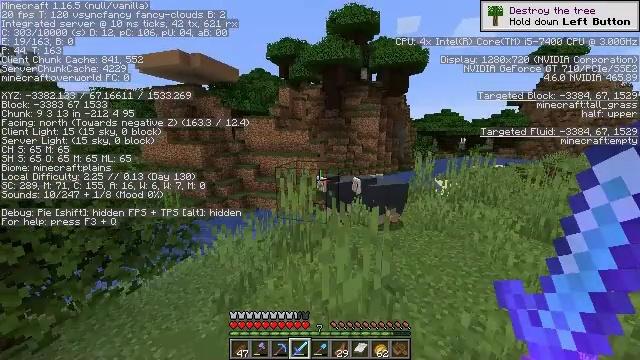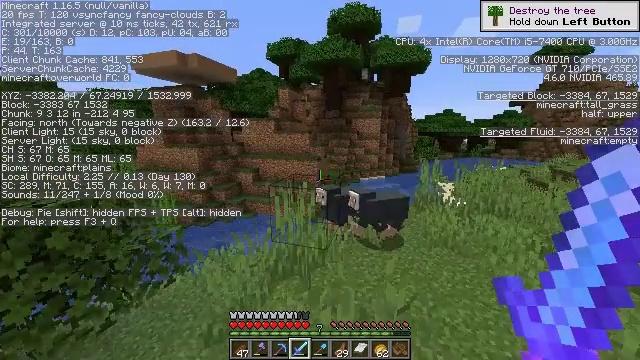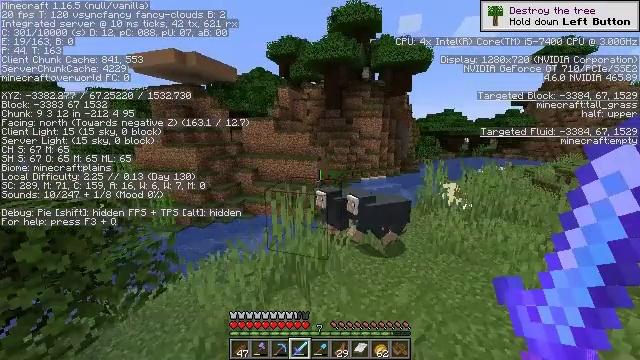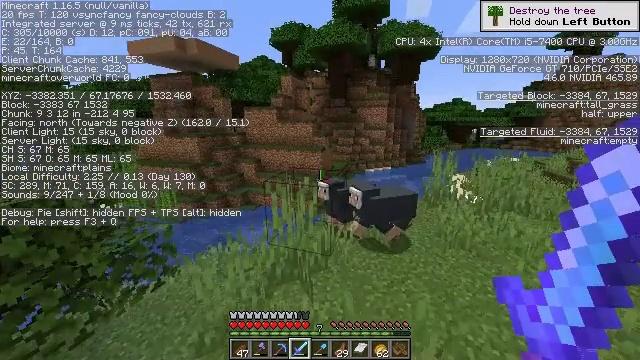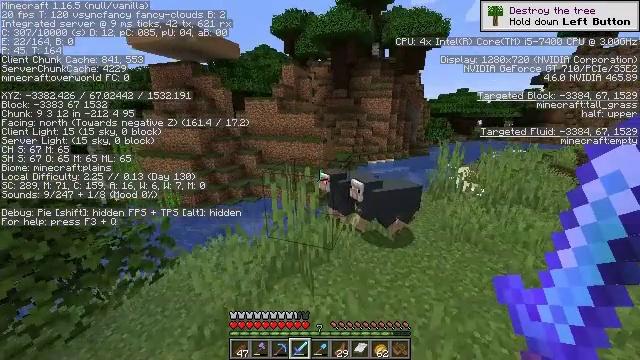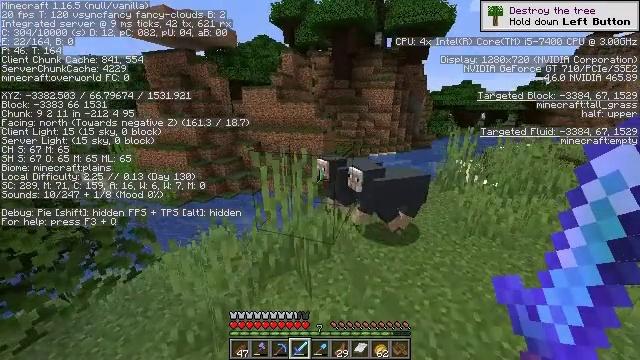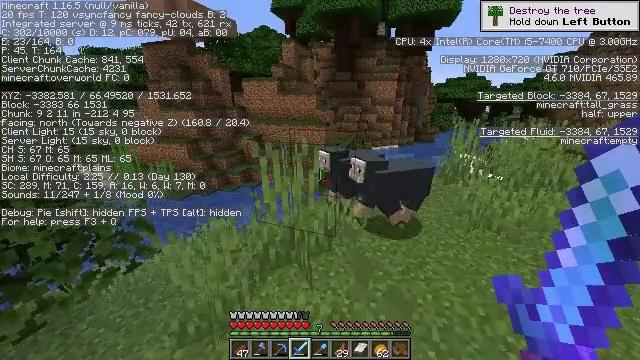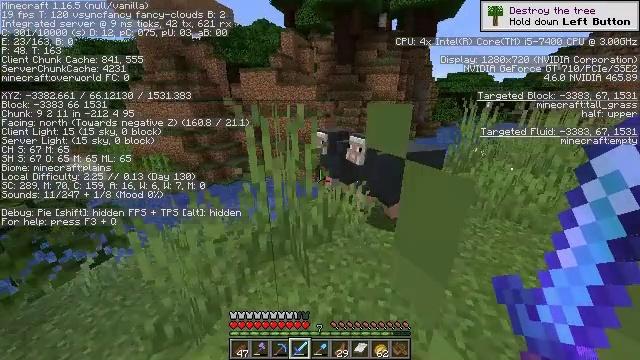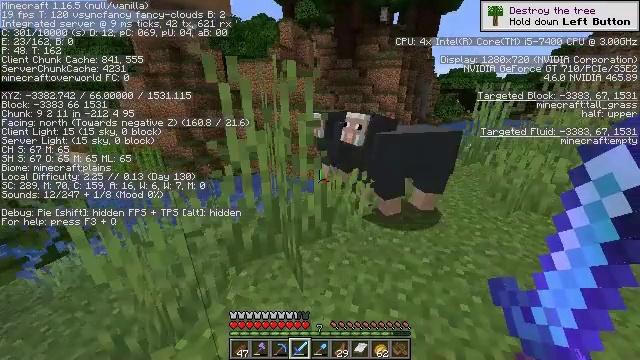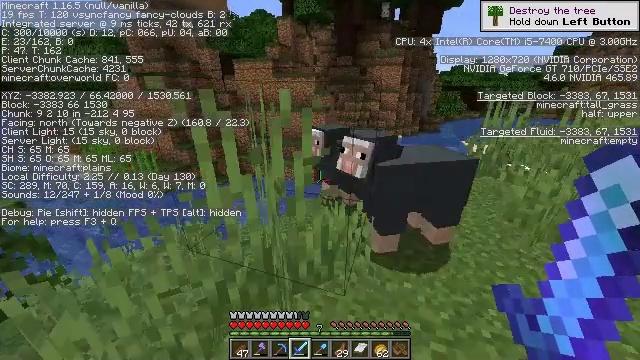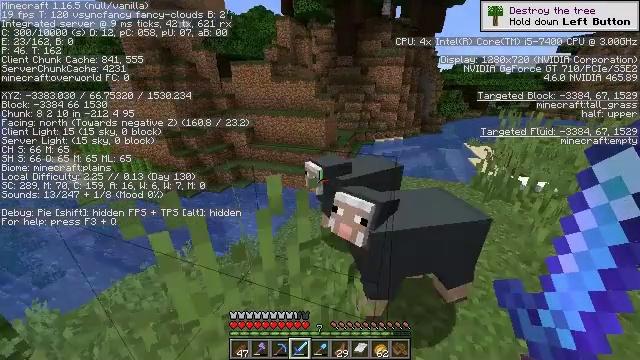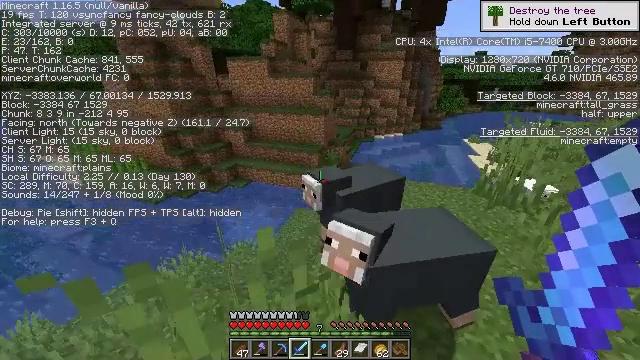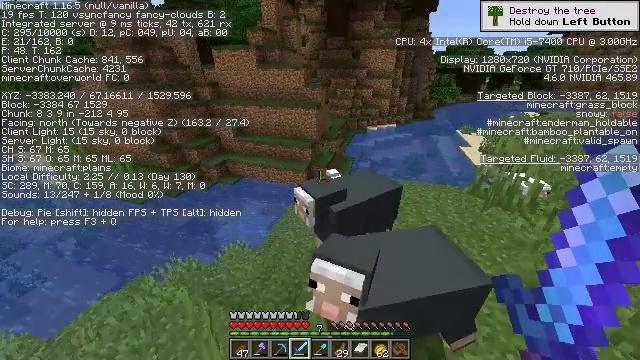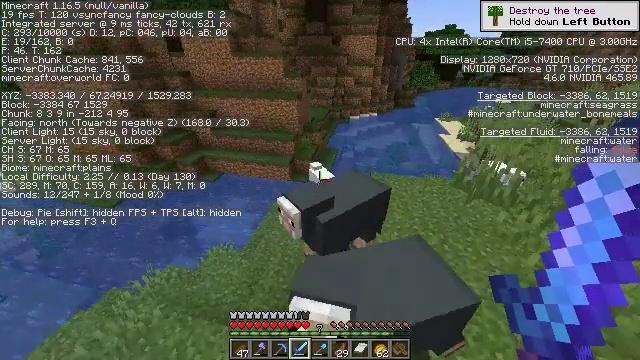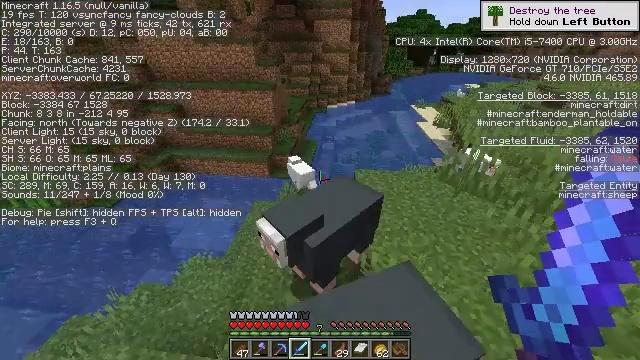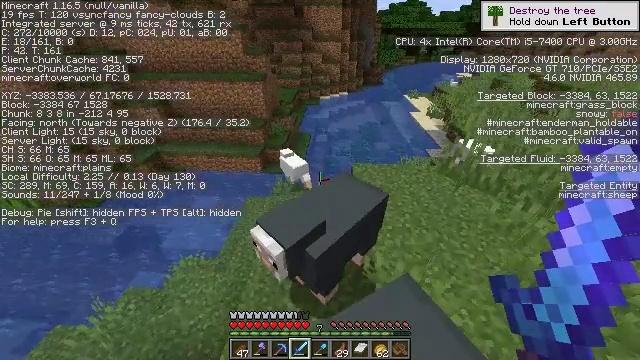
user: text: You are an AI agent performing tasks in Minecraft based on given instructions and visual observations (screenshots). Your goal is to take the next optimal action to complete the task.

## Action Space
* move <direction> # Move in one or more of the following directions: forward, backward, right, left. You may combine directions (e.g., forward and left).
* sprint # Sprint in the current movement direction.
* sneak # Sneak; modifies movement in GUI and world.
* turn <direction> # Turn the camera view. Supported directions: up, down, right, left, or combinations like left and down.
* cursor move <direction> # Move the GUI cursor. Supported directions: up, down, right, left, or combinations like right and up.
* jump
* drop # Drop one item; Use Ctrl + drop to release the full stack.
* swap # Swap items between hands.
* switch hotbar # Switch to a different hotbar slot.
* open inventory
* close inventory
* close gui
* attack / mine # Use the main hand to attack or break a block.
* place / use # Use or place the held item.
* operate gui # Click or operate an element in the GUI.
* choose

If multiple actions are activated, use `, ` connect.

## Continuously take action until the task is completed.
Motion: motion action
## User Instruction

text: Kill the sheep.
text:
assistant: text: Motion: move forward, sprint, jump
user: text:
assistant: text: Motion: move forward, sprint, jump
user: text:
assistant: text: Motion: move forward, sprint, turn left and down, jump
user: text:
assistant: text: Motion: move forward, sprint, turn down, jump
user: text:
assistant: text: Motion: move forward, sprint, turn down, jump
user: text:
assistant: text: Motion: move forward, sprint, turn down, jump
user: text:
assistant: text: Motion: move forward, sprint, jump
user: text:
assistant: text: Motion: move forward, sprint, jump
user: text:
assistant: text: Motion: move forward, sprint, jump
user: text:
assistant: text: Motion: move forward, sprint, jump
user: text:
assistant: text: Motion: move forward, sprint, turn down, jump
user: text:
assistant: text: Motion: move forward, sprint, turn right and down, jump
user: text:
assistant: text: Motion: move forward, sprint, turn right and down, jump
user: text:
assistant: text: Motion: move forward, sprint, turn right and down, jump
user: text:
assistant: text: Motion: sprint, turn right and down
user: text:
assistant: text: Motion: sprint, turn right and down
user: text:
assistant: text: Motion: turn right and down
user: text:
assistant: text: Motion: turn right and down
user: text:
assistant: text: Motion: turn right and down, attack / mine
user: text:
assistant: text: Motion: attack / mine
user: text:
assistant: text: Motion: attack / mine
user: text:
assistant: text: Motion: turn right and down, attack / mine
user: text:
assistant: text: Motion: turn right, attack / mine
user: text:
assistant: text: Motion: no_op